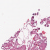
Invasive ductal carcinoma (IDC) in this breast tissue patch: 0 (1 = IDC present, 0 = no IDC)